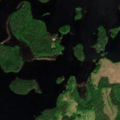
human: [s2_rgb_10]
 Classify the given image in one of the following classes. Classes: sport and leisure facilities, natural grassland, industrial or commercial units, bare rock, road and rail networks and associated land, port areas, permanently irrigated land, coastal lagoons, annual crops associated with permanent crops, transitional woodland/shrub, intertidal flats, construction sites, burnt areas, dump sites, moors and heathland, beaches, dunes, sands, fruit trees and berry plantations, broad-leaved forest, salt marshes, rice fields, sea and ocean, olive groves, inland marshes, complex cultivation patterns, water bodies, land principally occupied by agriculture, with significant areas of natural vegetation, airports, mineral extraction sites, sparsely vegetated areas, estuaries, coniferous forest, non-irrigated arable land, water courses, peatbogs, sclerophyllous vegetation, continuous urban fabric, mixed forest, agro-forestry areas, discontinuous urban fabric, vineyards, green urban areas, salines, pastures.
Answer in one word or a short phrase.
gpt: mixed forest, water bodies